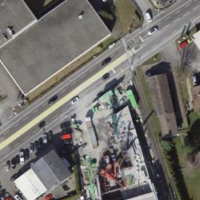
EUNIS habitat code: 54
Species observed at this site:
Acer pseudoplatanus